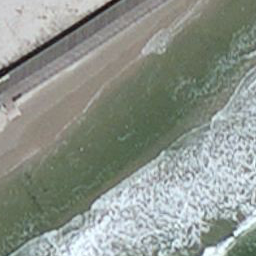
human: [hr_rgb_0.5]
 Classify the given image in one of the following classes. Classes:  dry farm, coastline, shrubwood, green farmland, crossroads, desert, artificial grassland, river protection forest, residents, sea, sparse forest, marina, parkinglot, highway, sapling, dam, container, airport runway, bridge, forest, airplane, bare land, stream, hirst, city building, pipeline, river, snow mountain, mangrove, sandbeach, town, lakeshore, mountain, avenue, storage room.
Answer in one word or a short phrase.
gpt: coastline